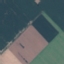
Label: AnnualCrop